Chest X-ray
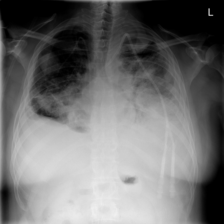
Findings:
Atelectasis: negative
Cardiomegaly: negative
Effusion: negative
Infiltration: negative
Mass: negative
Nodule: negative
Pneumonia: negative
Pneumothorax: negative
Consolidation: negative
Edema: negative
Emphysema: negative
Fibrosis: negative
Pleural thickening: negative
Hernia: negative